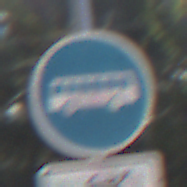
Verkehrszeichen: Busssonderstreifen
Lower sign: EinspurigeFahrzeugeFrei4
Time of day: MorningAfternoon
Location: Outdoor (Nature)
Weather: Clear
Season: Winter
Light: Natural